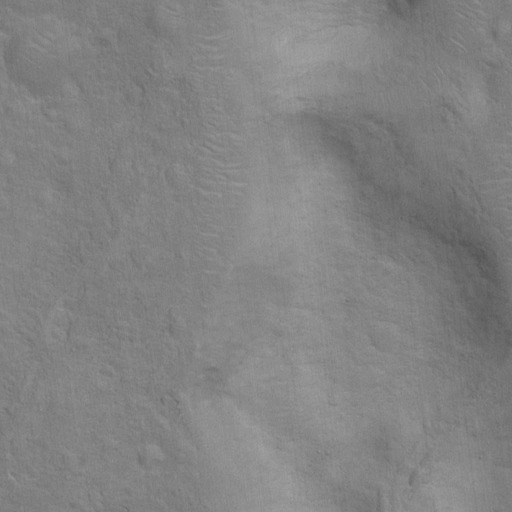
Objects detected: cone, cone